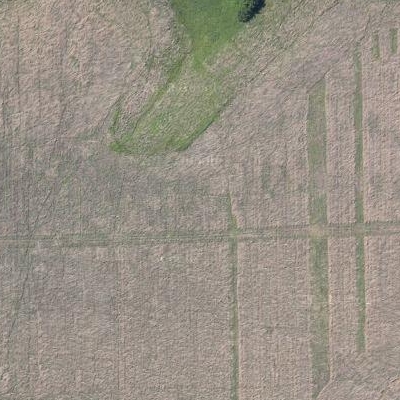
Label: Field